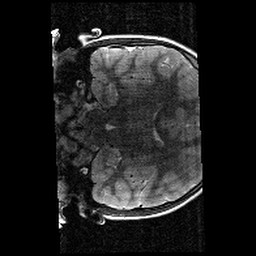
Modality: T2w
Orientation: coronal
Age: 9
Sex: female
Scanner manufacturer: siemens
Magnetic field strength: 3 T
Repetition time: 9.23 s
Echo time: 0.067 s